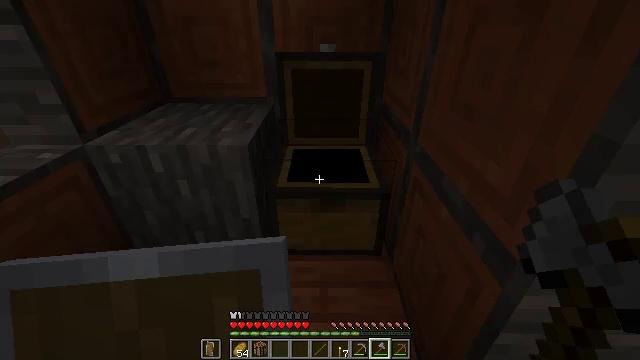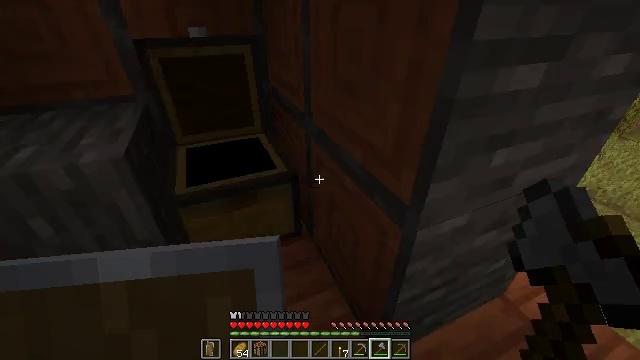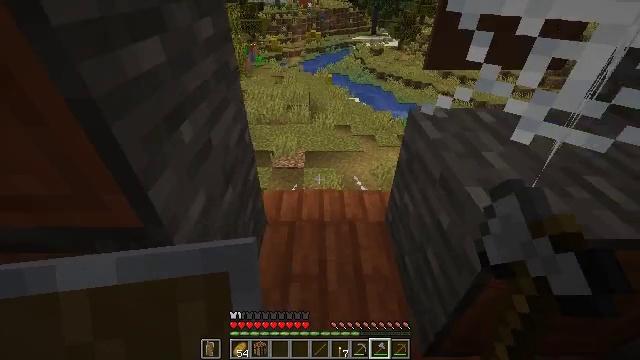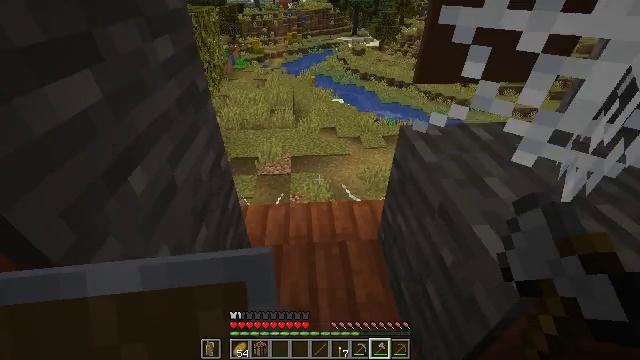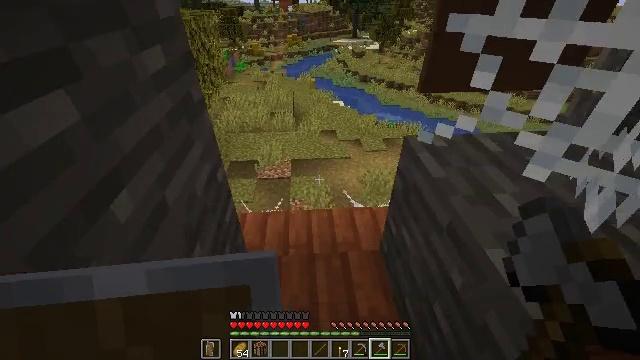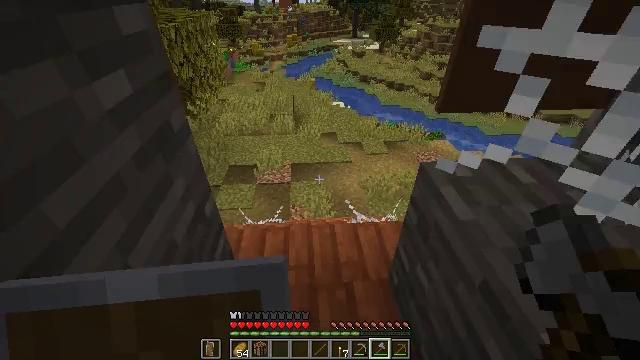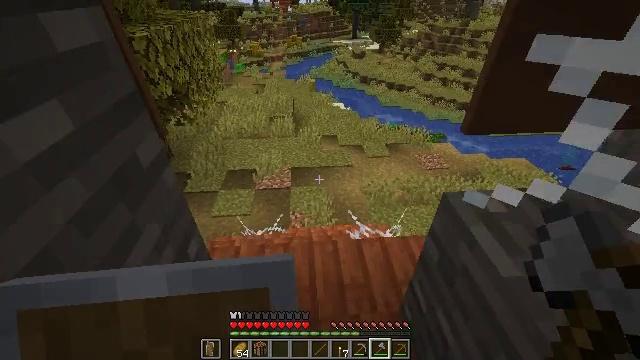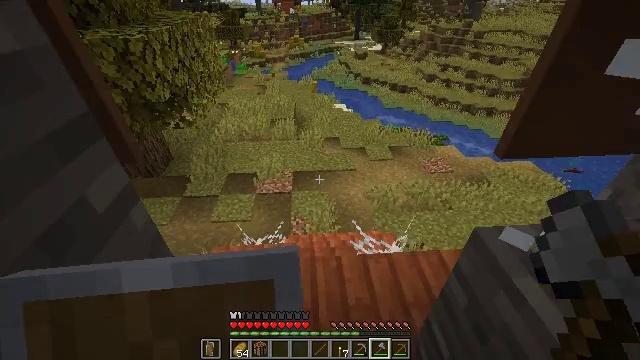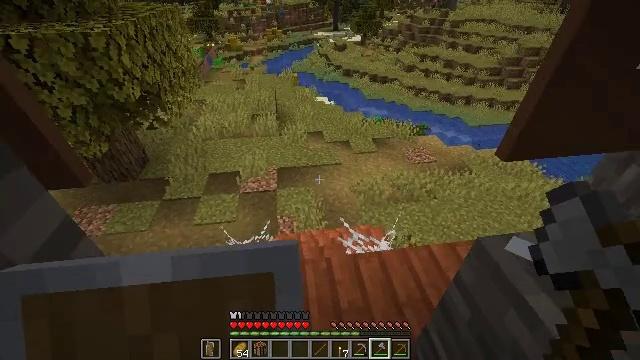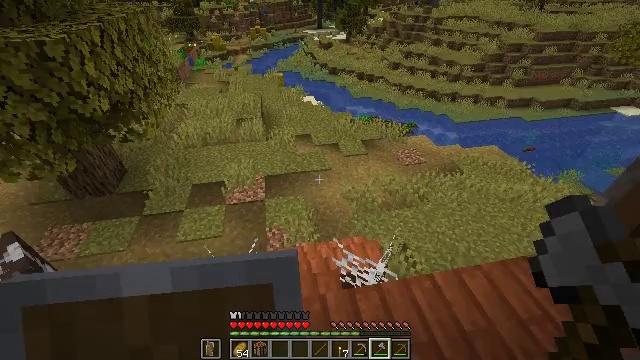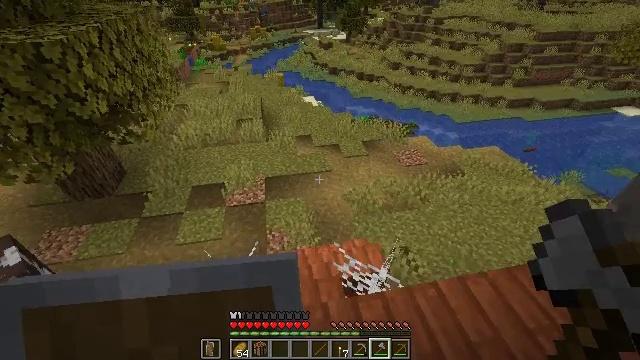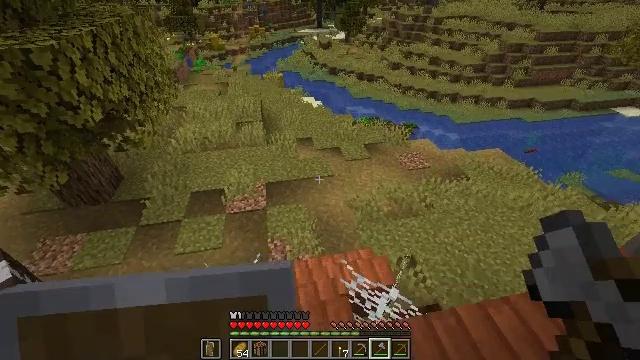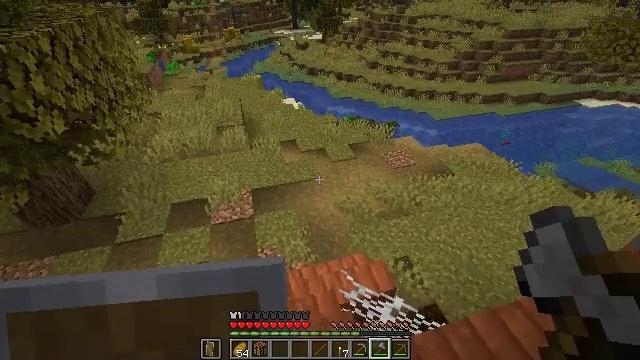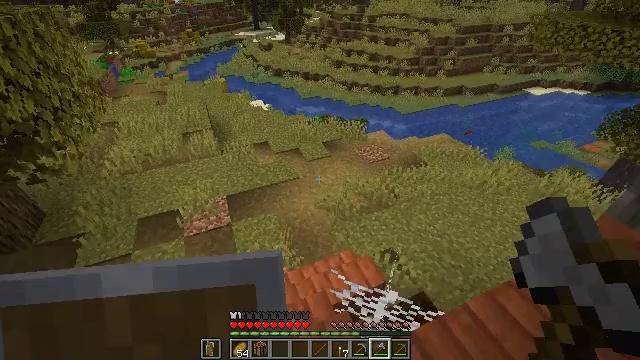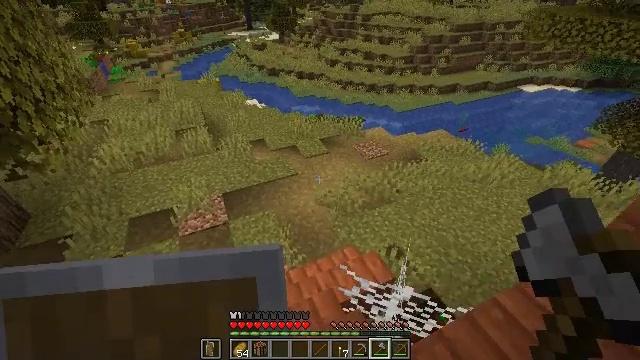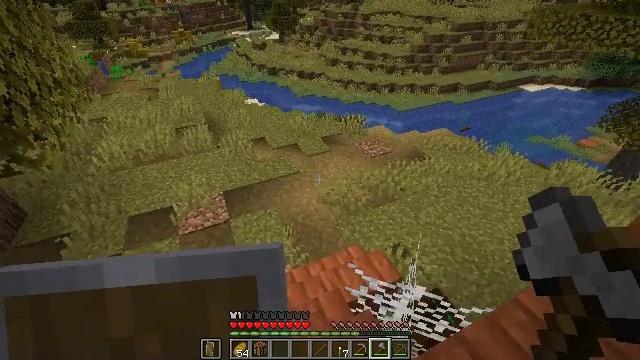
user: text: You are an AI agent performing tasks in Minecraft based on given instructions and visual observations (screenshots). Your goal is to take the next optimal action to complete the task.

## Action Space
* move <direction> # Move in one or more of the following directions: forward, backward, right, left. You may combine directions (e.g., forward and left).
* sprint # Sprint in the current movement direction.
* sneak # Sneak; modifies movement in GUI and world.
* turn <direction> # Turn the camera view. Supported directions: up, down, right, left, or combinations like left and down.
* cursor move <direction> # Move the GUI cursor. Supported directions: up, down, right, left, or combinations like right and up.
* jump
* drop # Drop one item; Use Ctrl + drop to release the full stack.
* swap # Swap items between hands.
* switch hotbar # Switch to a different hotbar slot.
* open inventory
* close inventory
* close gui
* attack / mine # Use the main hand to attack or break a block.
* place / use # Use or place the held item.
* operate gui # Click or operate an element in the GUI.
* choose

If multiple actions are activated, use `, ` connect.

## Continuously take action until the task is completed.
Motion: motion action
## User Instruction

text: Break the bookshelf for books.
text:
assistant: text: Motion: turn right and down, close inventory
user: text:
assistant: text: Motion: move forward, turn right and down
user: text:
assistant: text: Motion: move forward, turn right
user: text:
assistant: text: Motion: move forward
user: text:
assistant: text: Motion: move forward
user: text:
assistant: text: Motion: move forward
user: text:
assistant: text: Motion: move forward
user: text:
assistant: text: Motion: move forward, turn right and down
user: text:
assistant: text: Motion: move forward, turn right
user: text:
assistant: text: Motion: move forward and move left
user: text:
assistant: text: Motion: move forward and move left
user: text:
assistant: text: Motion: move forward and move left, turn right
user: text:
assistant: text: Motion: move forward and move left, turn right
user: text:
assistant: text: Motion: move forward and move left, turn right
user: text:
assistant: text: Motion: move forward and move left, sprint
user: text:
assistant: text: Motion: move forward and move left, sprint
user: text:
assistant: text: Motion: move forward and move left, sprint, turn right and up
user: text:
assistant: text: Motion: move forward and move left, sprint, turn right and up
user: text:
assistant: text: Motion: move forward and move left, sprint, turn right and up
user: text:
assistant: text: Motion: move forward, sprint, turn right and up
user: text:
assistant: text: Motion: move forward, sprint, turn right and up
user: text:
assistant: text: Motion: move forward, sprint, turn right and up
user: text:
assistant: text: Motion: move forward, sprint, turn right and up
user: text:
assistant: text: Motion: move forward, sprint, turn right
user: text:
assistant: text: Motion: move forward, sprint, turn right
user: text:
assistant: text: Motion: move forward, sprint, turn right
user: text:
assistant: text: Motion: move forward, sprint
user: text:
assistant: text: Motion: move forward, sprint, turn right
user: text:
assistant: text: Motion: move forward, sprint, turn right
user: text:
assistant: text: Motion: move forward, sprint, turn right